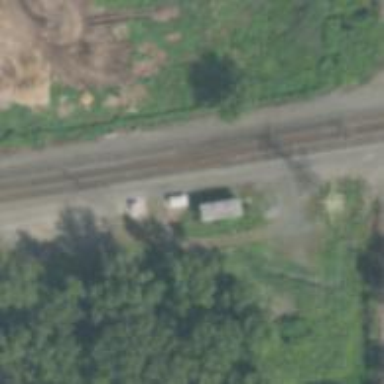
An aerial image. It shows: Railway siding with rails.